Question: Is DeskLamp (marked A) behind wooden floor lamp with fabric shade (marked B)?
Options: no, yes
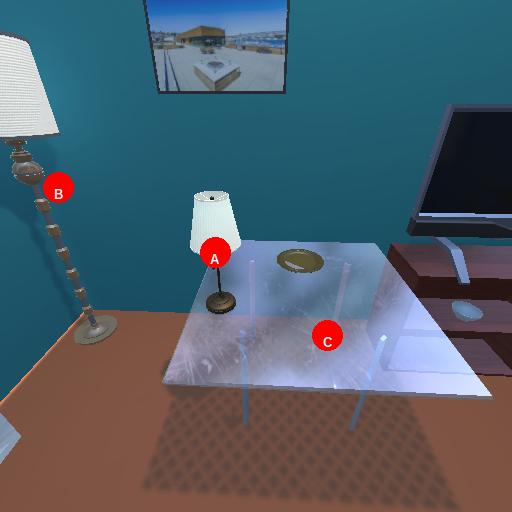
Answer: no